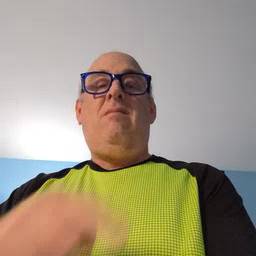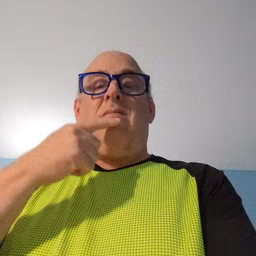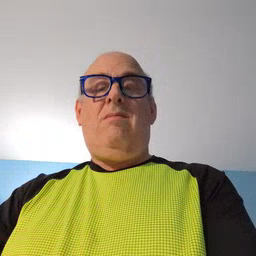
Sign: say